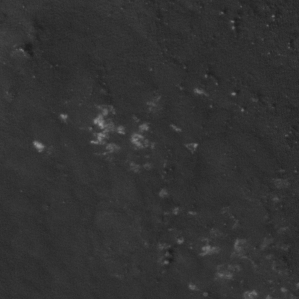
Label: non_frost